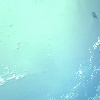
Label: water